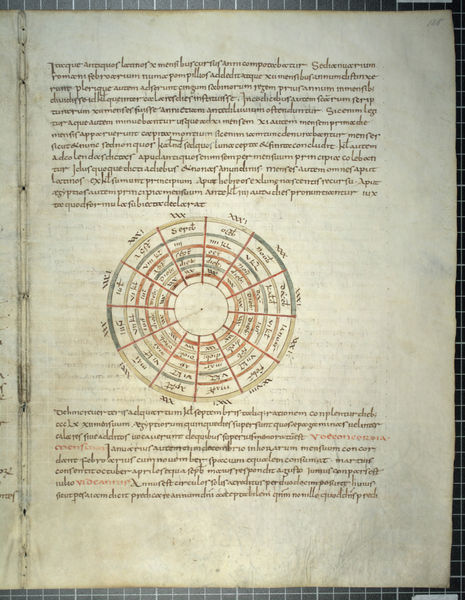
Titel: Komputistische Sammelhandschrift
Institution: Köln, Dombibliothek
Schlagwörter: blau, skizze, rot, rechts, kreis, rund, schrift, linien, buch, seite, illustration, text, kreise, buchseite, zentrum, zeilen, wissenschaft, einteilung, segmente, buchmalerei, astrologie, monate, 12, das ist zu unkenntlich